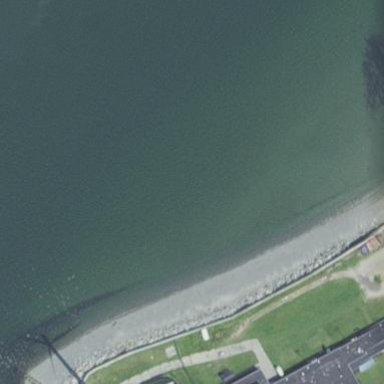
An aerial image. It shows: Beach with gravel surface.